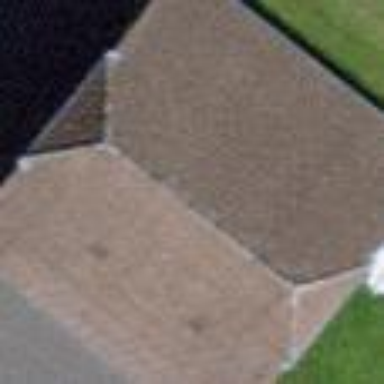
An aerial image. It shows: Shed.